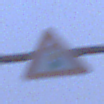
Verkehrszeichen: Lichtzeichenanlage
Umgebung: Outdoor, Urban
Tageszeit: SunriseSunset
Wetter: Overcast
Licht: Natural
Jahreszeit: NotSpecified
Kontrast: LowContrast